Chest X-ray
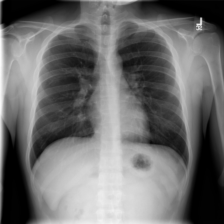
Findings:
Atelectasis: negative
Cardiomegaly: negative
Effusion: negative
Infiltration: negative
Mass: negative
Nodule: negative
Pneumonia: negative
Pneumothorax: negative
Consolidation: negative
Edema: negative
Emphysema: negative
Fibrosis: negative
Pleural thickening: negative
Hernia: negative